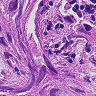
Metastatic tissue present: yes